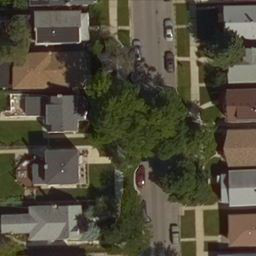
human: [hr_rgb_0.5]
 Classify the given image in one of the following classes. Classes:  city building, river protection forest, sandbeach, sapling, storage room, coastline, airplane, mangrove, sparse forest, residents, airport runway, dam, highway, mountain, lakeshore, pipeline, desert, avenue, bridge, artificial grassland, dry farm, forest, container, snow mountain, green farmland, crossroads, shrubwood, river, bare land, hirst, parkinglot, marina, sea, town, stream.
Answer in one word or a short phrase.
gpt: residents